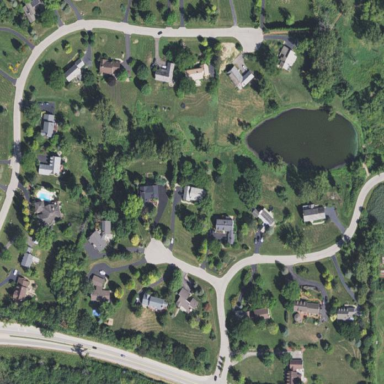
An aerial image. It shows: Single-family residential area within subdivision.